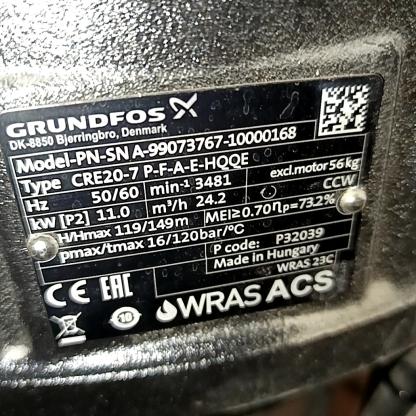
Klasa: tabliczka-znamionowa